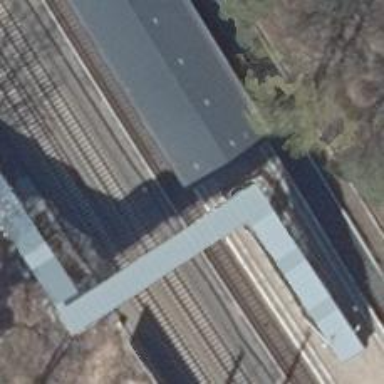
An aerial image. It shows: Platform edge at railway station.